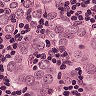
Metastatic tissue present: yes